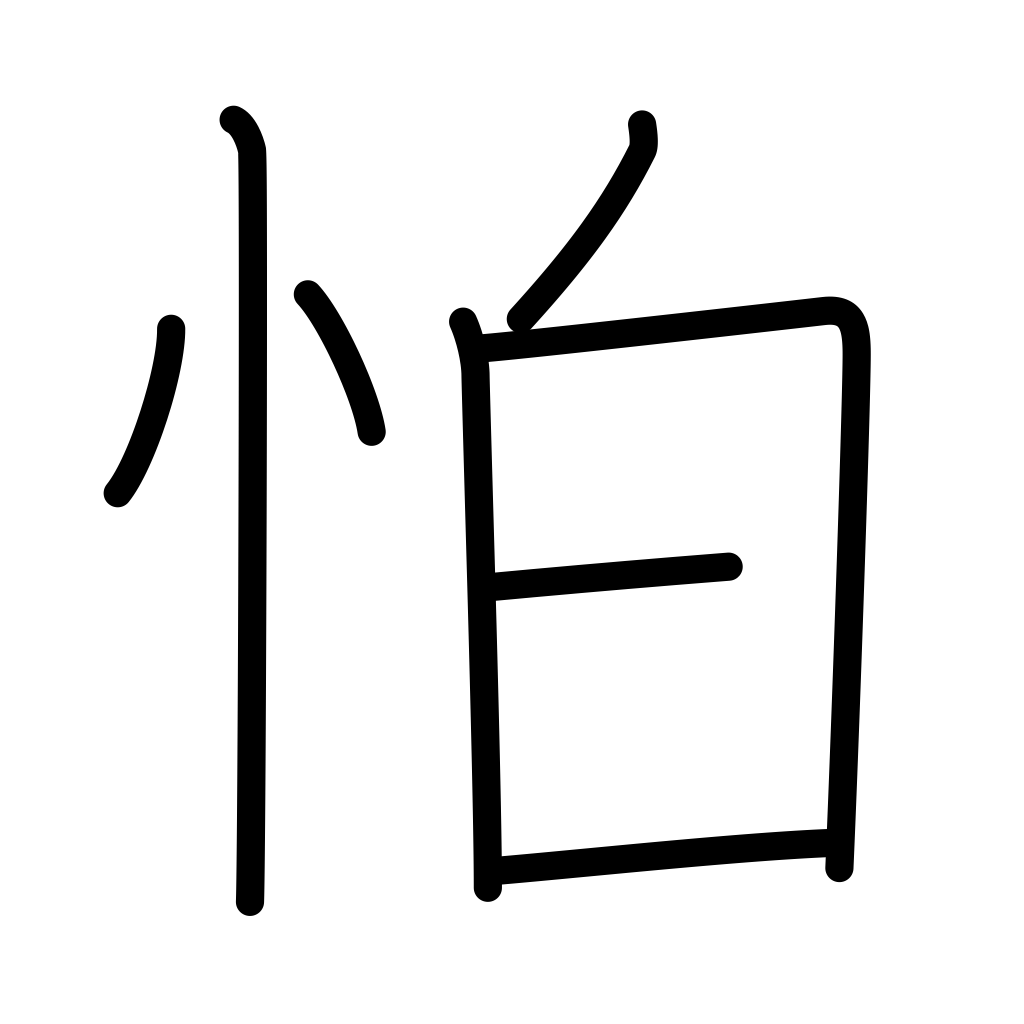
Meaning: fear, worry, afraid